Current action and preconditions to check: trajectory_clear

Your task: For each precondition in the list above, predict whether it will hold at this action.

Consider the current scene as observed from the mobile robot's camera, and analyze the predicted future states of all dynamic agents (e.g., people, animals, vehicles, or any moving entities) within the NEXT SECOND.

IMPORTANT: Only answer "very likely" if you are absolutely certain—based on strong, clear evidence—that a dynamic agent will violate the precondition in the predicted future state. Do NOT answer "very likely" for unlikely, ambiguous, or low-probability risks.

Ask yourself for each precondition: Is there a high probability, with clear and convincing evidence, that the predicted future states of any dynamic agent will interfere with the predicted future state of the currently executing action within the NEXT SECOND, causing that precondition to fail?

Assess the risk level based on these predictions. Use "likely" or "very likely" if motions create a clear risk of interference.

Use "neutral" or "improbable" if agents are nearby but their predicted paths are clearly diverging or non-conflicting.

Failure Risk Categories: "very improbable", "improbable", "neutral", "likely", "very likely"

Answer Format: Output ONLY the probability_of_failure value from these categories: "very improbable", "improbable", "neutral", "likely", "very likely"

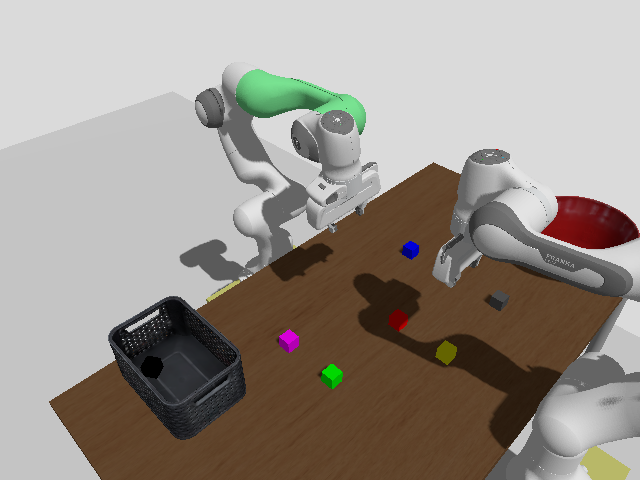

Answer: very improbable